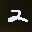
Label: 2